A bearing vibration time series has been folded into this square grayscale image, one row per segment of consecutive samples. Classify the bearing condition as one of: normal, inner_race, outer_race, ball.
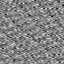
Answer: outer_race